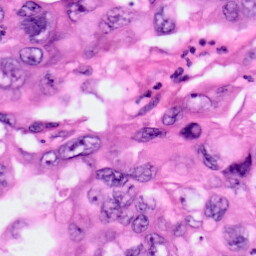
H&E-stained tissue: Pancreatic